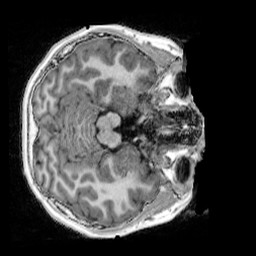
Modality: UNIT1_denoised
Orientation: axial
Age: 10
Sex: female
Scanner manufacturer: siemens
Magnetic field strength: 3 T
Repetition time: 4 s
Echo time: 0.00303 s